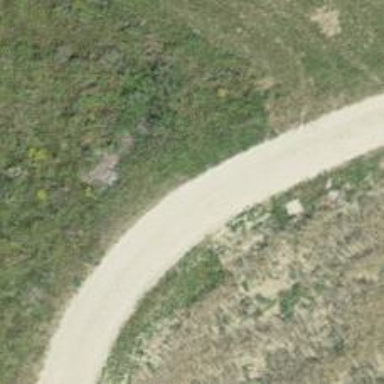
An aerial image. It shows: Gravel track with grade2 tracktype.